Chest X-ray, PA view. Patient: 48 years old, sex F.
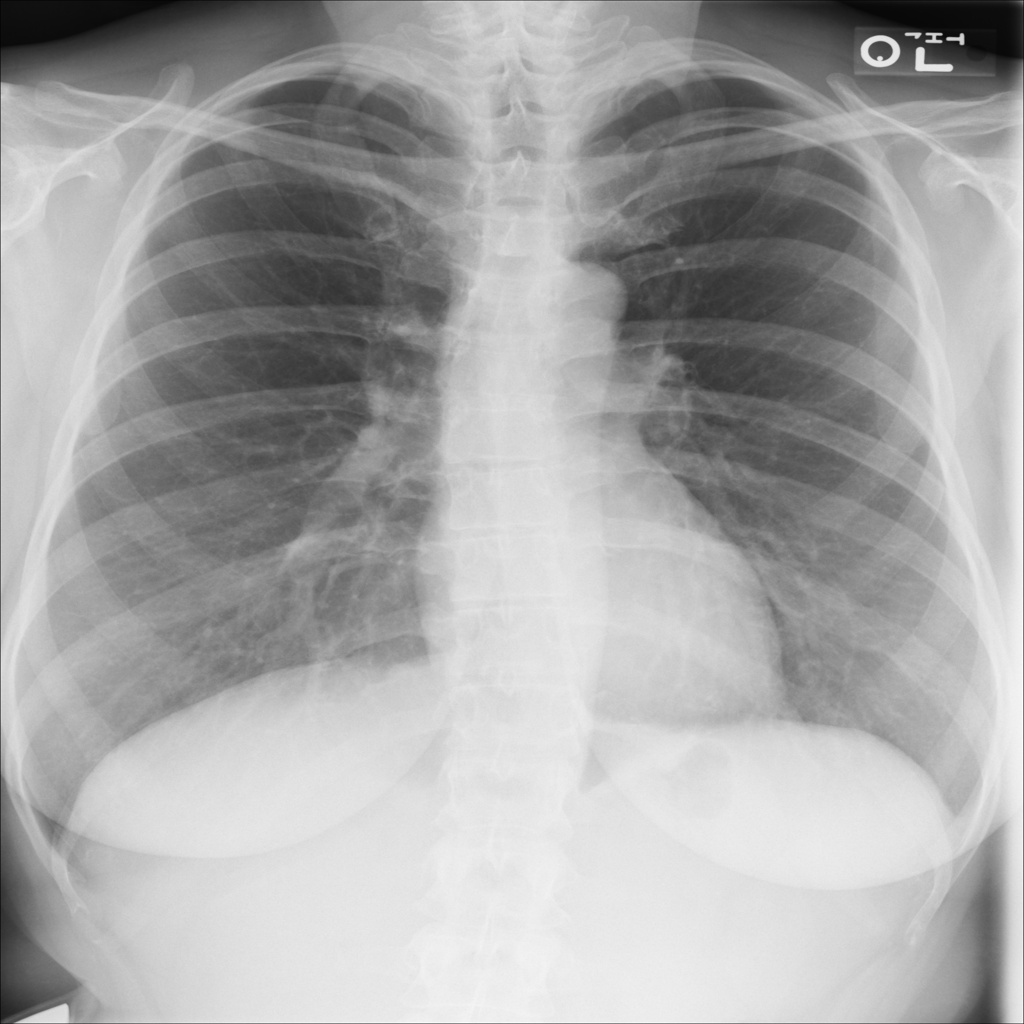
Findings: No Finding